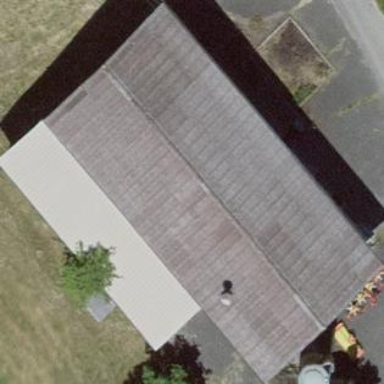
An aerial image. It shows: Barn.